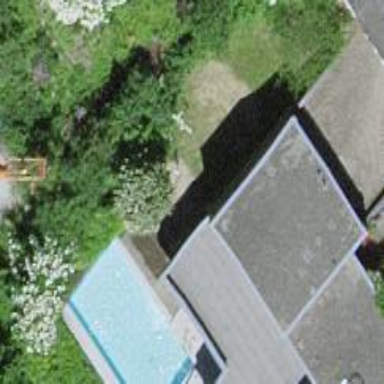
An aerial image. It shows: Swimming pool located in leisure land.